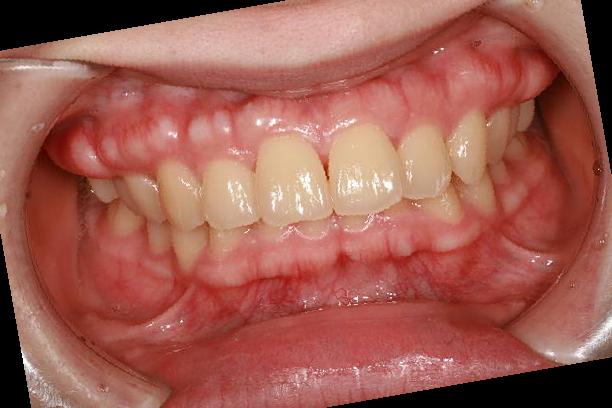
Condition: Gingivitis